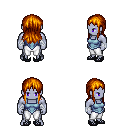
a pixel art fantasy rpg character, male body template, dark elf, purple skin, blue vest, white pants, dark blonde unkempt hairstyle, white cloth bandages, ghillies, four views (front, back, left, right), 2x2 character sprite sheet, small pixel art, hard edges, no anti-aliasing